Interaction volume radius: 10 \u00c5
Interaction volume height: 15 \u00c5
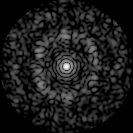
Disorder parameter: 0.7931